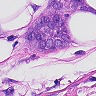
Metastatic tissue present: yes